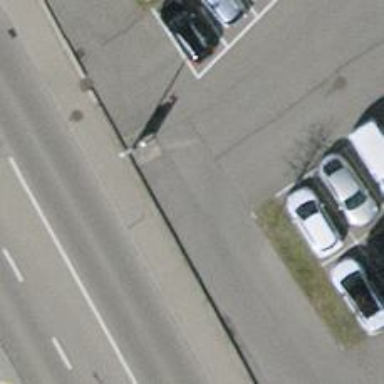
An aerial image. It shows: Asphalt parking aisle off service road.